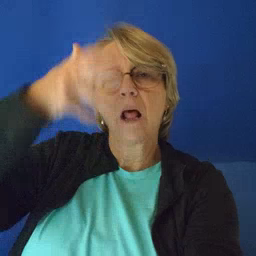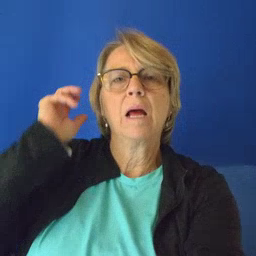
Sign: lion